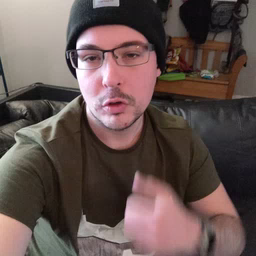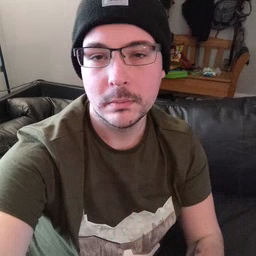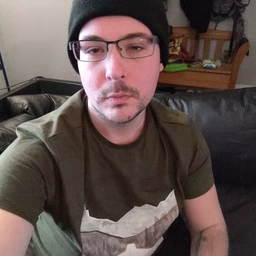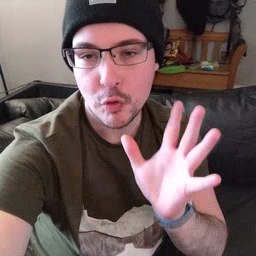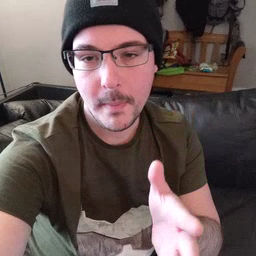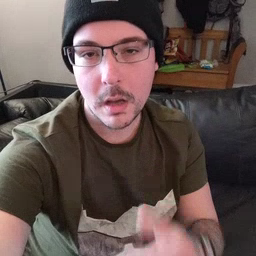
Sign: grandma